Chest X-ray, PA view. Patient: 53 years old, sex F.
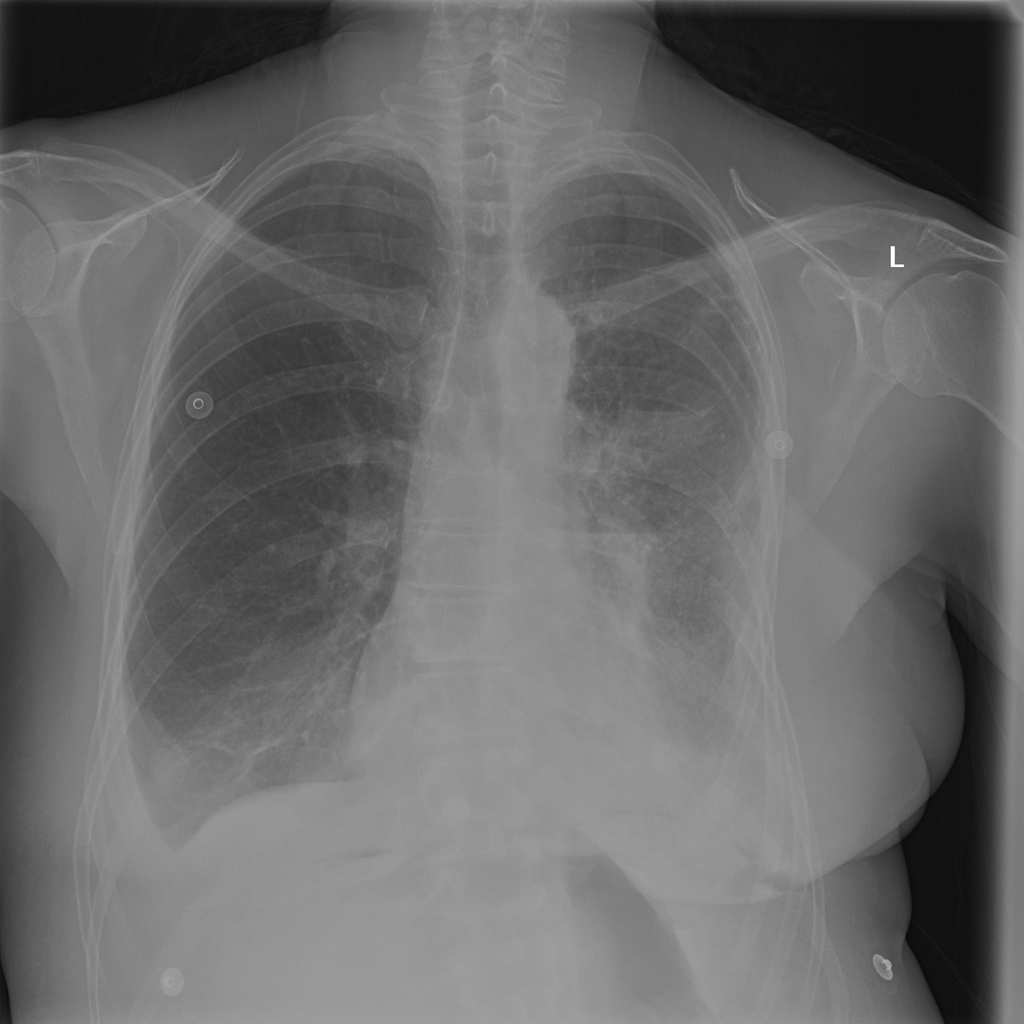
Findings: Effusion